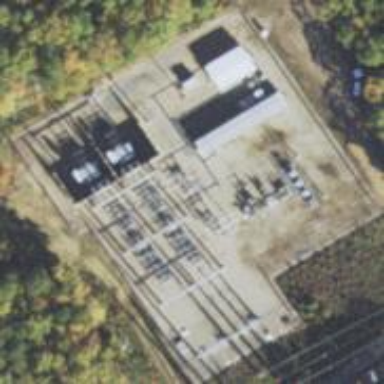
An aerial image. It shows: Distribution level power substation.